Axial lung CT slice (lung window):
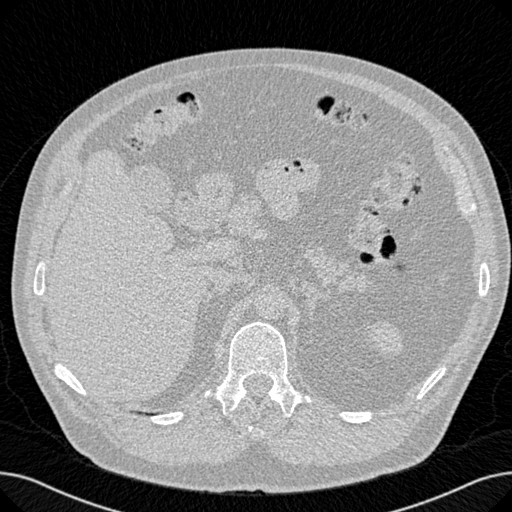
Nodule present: no